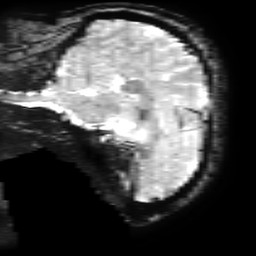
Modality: T2starw
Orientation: sagittal
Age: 21
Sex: female
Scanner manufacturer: ge
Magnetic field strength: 3 T
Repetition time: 0.65 s
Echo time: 0.02 s